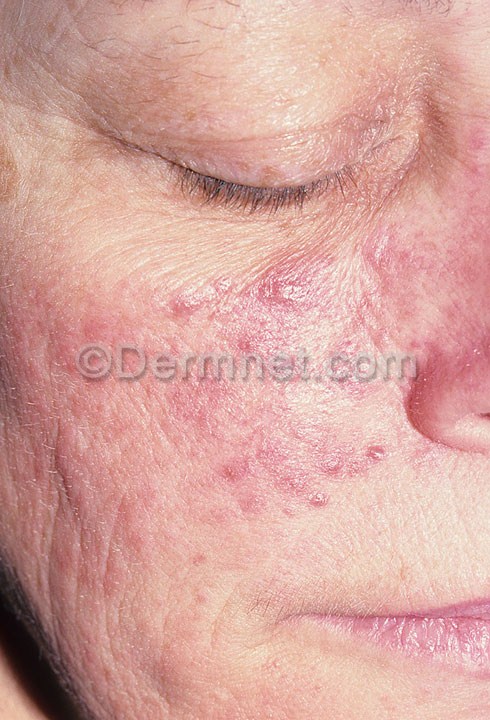
Disease: Acne and Rosacea Photos